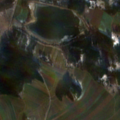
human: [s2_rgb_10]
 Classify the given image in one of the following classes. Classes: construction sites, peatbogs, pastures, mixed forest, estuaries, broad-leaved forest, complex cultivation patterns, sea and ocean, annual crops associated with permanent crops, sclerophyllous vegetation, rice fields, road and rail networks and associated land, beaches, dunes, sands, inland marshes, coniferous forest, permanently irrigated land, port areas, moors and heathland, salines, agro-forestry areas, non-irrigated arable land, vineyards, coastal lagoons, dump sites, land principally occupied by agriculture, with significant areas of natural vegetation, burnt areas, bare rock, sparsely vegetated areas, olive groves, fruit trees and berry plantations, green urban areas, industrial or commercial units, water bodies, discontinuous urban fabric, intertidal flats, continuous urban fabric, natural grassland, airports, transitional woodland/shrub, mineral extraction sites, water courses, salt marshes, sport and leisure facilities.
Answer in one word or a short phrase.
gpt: non-irrigated arable land, land principally occupied by agriculture, with significant areas of natural vegetation, coniferous forest, water bodies